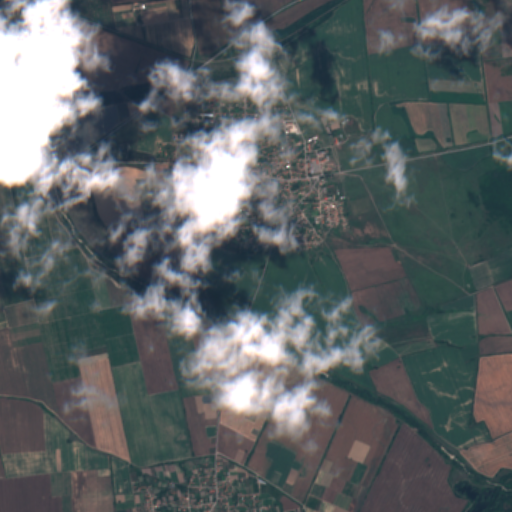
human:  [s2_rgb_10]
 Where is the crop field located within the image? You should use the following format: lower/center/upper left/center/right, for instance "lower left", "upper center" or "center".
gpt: The crop field is located in the upper of the image.
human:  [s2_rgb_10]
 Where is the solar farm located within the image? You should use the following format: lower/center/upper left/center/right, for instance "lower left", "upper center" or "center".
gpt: The solar farm is located in the upper center of the image.
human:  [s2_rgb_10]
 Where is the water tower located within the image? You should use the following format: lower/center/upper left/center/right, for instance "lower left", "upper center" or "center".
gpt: The water tower is located in the center left of the image.
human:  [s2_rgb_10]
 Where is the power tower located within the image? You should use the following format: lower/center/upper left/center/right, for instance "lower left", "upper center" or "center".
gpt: There is no power tower in the image.